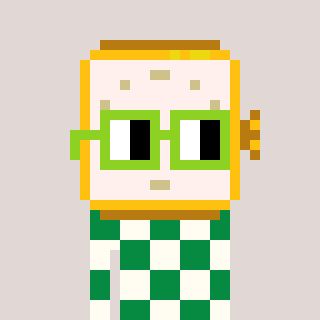
a pixel art character with square light green glasses, a watch-shaped head and a grayscale-colored body on a warm background